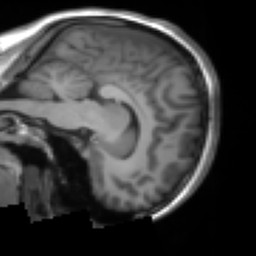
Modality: T1w
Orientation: sagittal